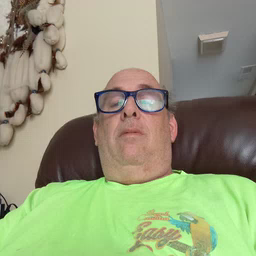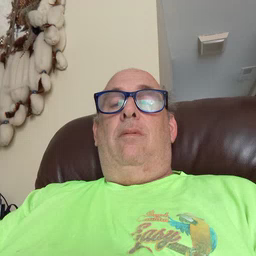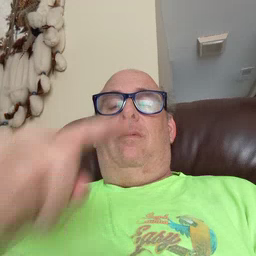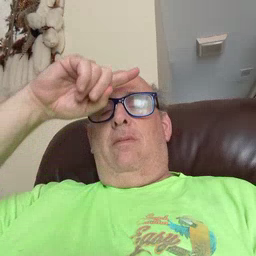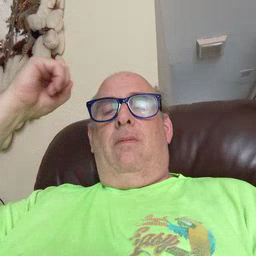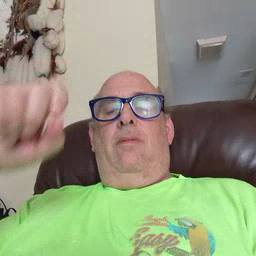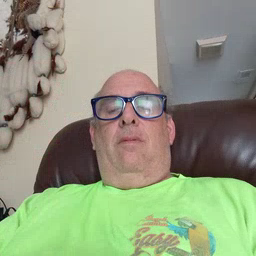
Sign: because